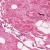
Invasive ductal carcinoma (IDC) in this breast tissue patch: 0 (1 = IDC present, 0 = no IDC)